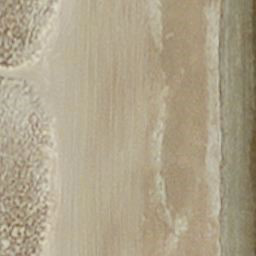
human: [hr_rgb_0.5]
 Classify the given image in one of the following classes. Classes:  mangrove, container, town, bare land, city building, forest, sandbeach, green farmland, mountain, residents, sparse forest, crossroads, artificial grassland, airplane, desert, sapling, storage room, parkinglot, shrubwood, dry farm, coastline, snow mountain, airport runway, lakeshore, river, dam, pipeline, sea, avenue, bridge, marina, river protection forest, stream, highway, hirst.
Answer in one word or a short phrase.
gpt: sandbeach